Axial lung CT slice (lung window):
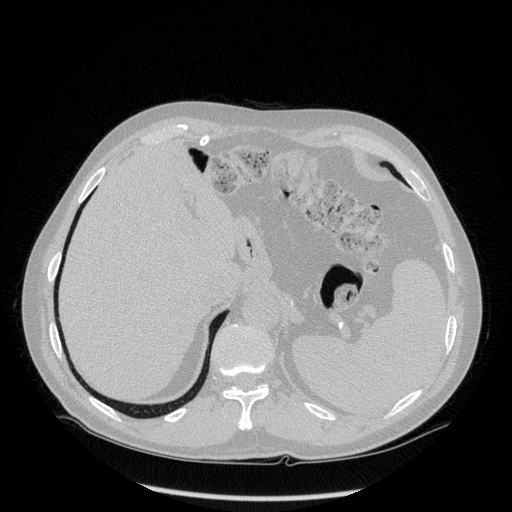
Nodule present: no